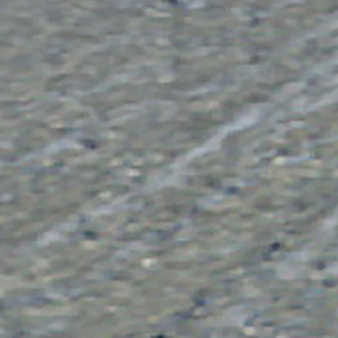
Label: other